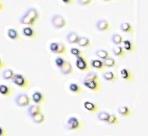
Label: Phaeocystis